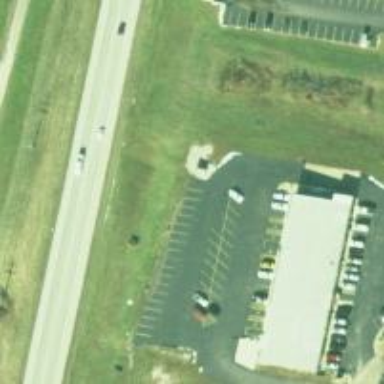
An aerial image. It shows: Service road.